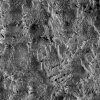
Atmospheric dust classification: not_dusty